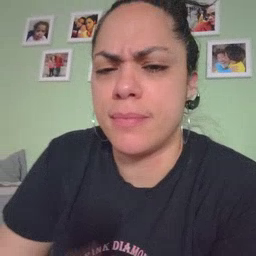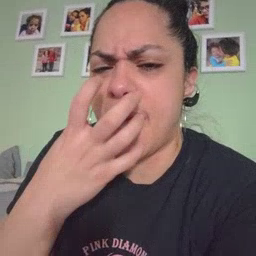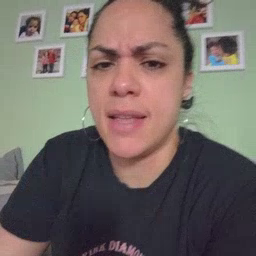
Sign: mad